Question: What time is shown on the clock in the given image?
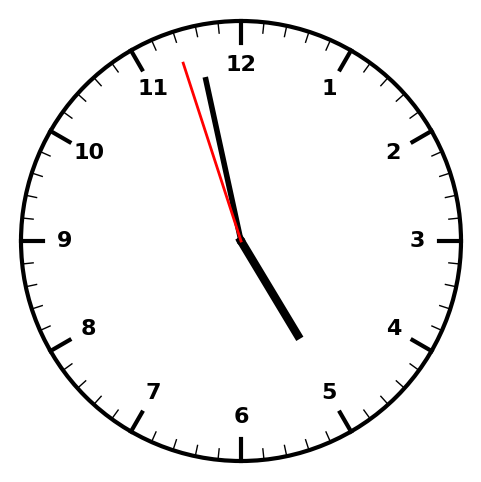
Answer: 04:57:57